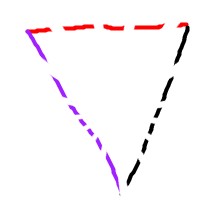
Shape: triangle